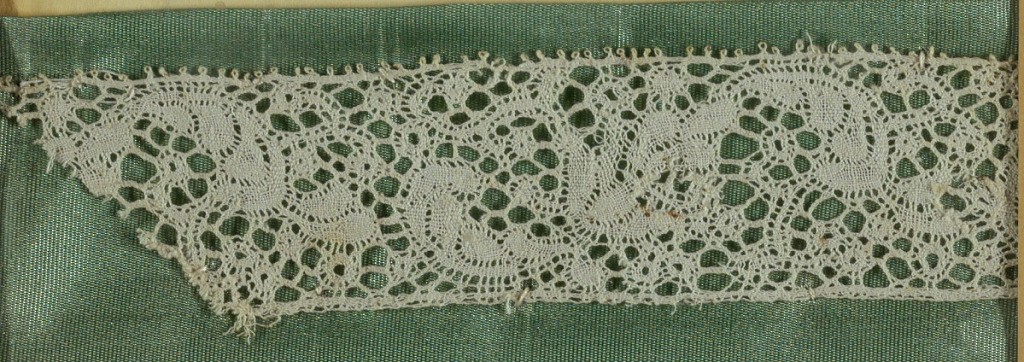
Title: Cooper Union Museum Lace Study Card
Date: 17th–18th century
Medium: linen Technique: bobbin lace
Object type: Fragments
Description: Two fragments of narrow straight-edged borders.